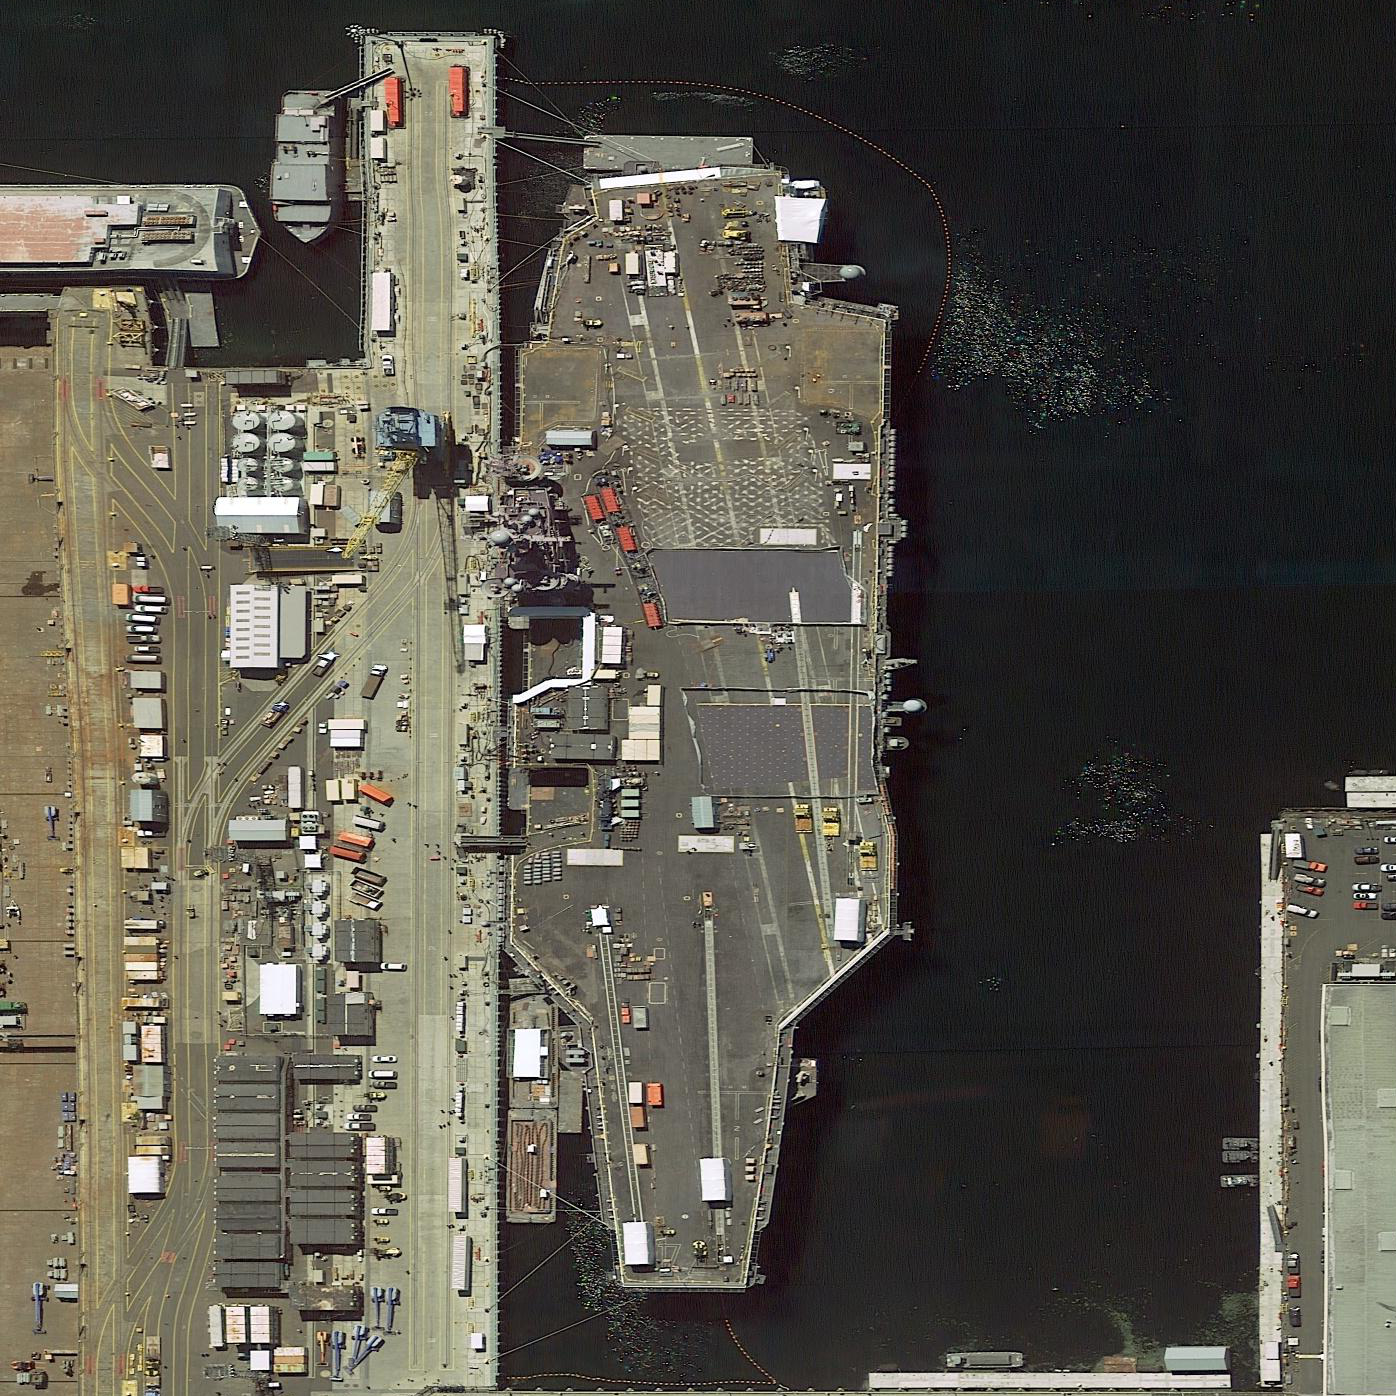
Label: aircraft_carrier